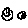
Label: smiley face